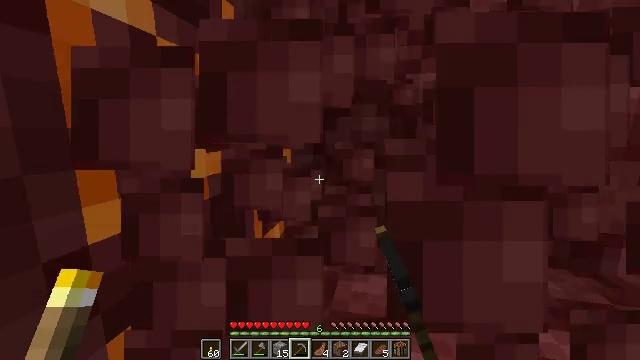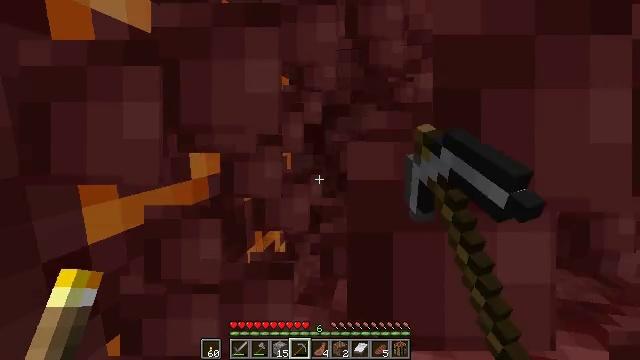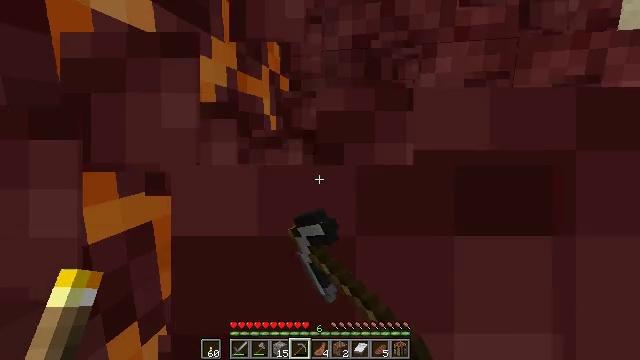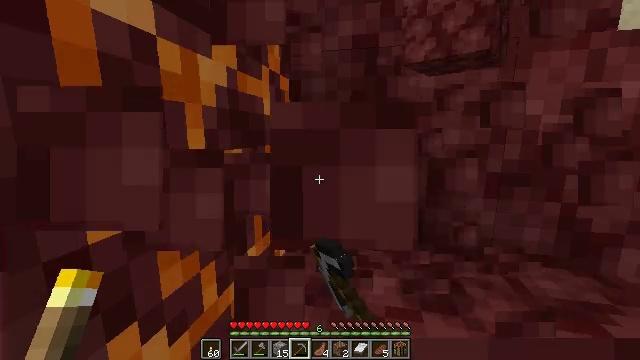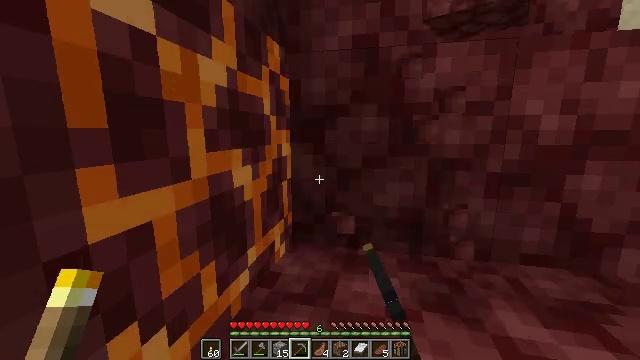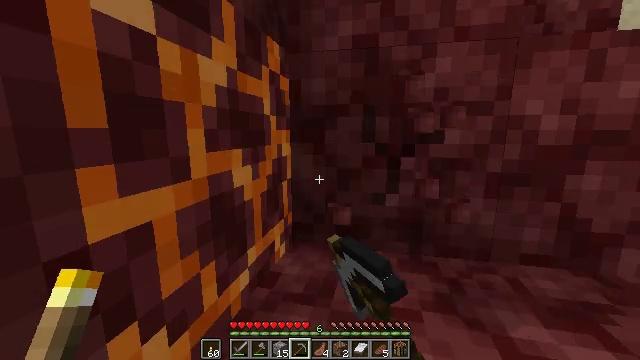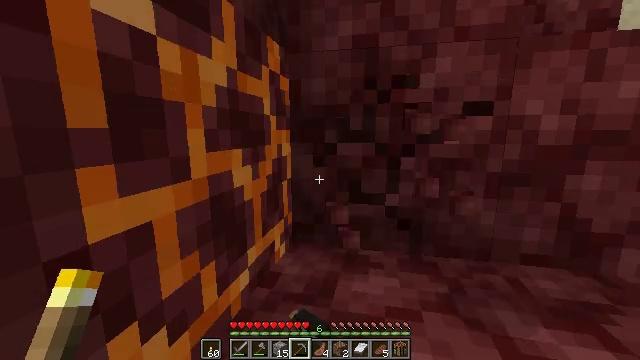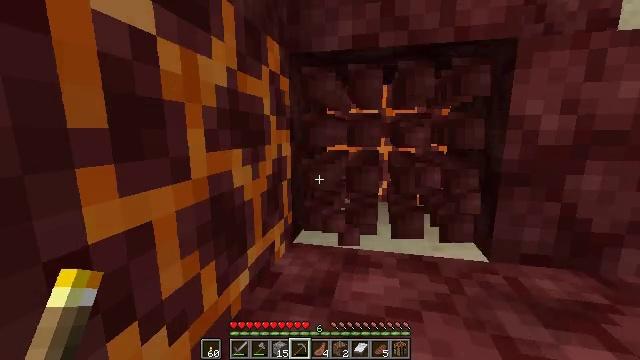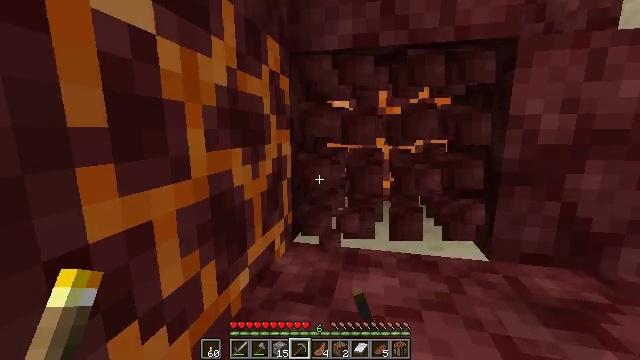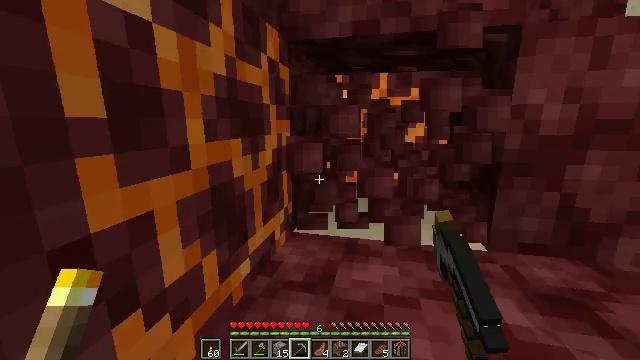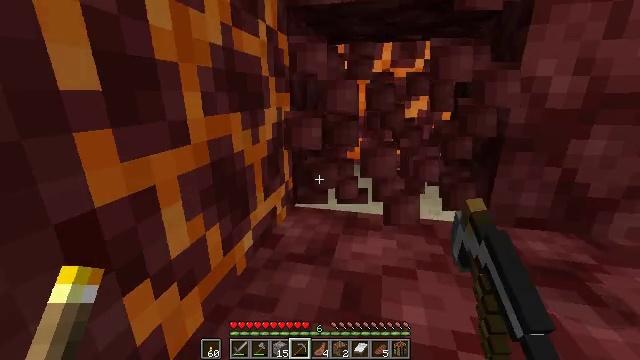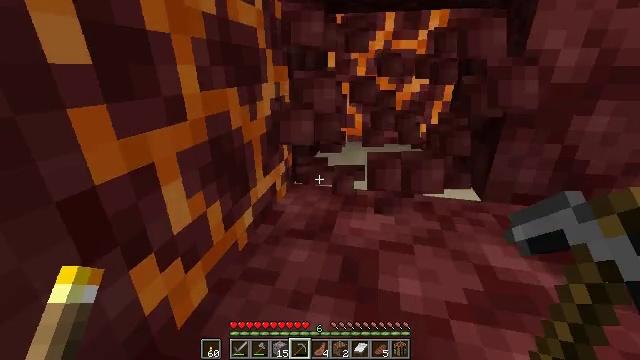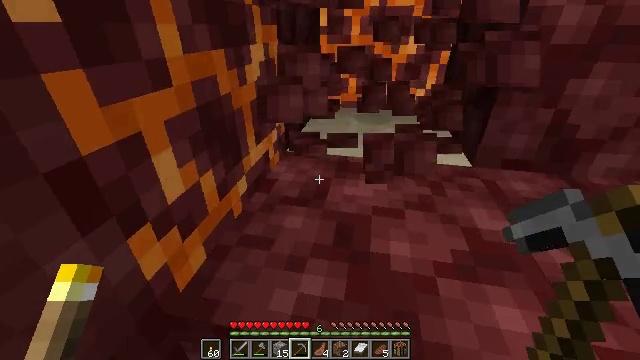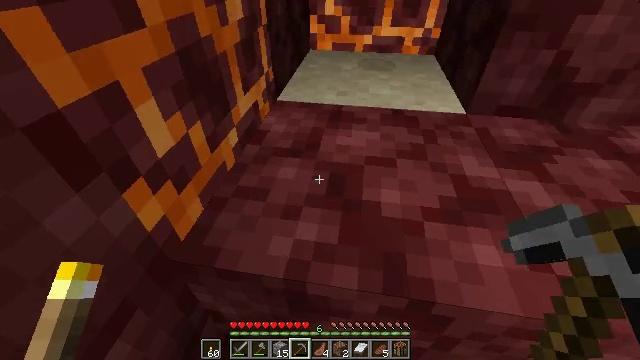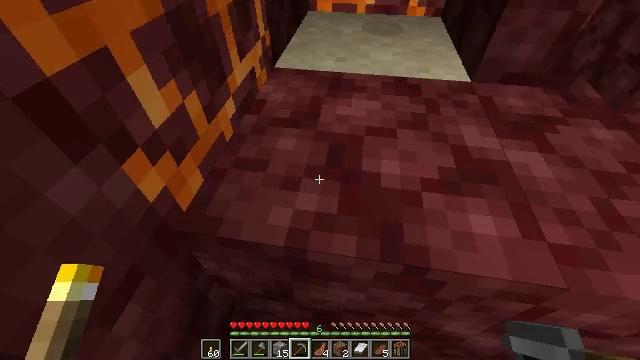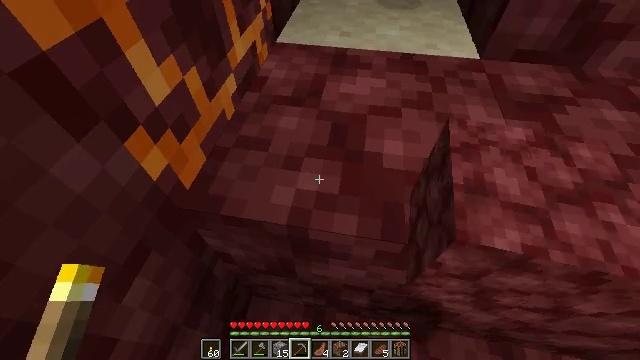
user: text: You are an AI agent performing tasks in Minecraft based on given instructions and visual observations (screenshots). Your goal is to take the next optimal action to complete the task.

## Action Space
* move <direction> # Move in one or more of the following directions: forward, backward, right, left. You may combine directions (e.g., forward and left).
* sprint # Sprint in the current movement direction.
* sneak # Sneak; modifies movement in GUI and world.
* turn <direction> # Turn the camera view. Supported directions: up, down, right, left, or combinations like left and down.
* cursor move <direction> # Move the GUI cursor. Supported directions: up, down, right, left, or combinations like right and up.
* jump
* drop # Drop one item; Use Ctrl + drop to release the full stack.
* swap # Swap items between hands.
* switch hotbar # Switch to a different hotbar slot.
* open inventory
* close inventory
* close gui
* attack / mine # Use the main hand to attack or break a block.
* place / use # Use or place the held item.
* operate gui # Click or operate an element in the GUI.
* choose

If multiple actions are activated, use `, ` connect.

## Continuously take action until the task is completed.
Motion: motion action
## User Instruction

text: Break the netherrack block.
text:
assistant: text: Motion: attack / mine
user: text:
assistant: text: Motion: attack / mine
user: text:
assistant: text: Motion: attack / mine
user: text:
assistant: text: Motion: attack / mine
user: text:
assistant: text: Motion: attack / mine
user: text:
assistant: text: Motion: attack / mine
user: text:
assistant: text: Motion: attack / mine
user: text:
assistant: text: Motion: no_op
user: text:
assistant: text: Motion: turn down
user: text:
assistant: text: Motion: turn down
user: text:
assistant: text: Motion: turn down
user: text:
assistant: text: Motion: turn right and down
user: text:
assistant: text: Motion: turn right and down
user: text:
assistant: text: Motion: turn down
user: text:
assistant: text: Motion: turn down
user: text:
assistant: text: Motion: no_op
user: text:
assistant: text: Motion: no_op
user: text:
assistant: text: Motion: no_op
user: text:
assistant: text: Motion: no_op
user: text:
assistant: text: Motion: no_op
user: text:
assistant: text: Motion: attack / mine
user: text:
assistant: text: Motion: attack / mine
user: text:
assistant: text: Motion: attack / mine
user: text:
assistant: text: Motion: attack / mine
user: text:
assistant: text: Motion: attack / mine
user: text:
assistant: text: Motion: attack / mine
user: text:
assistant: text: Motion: attack / mine
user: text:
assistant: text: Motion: attack / mine
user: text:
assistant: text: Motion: attack / mine
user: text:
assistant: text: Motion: no_op